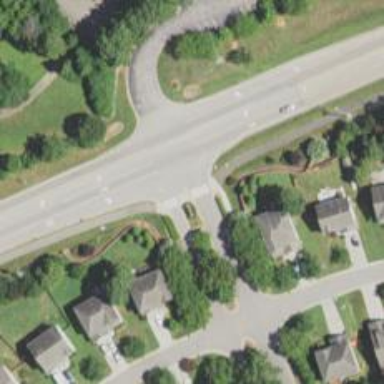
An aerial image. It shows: Asphalt path with crossing.